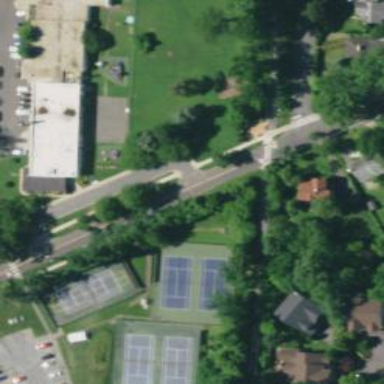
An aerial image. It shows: Tennis court with hard court surface on pitch designated for leisure land.